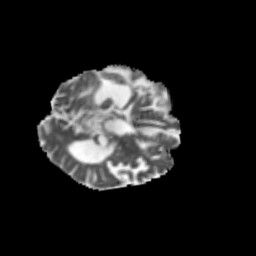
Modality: MD
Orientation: axial
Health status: ill
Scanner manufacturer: siemens
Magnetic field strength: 3 T
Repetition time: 6.7 s
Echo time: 0.1 s